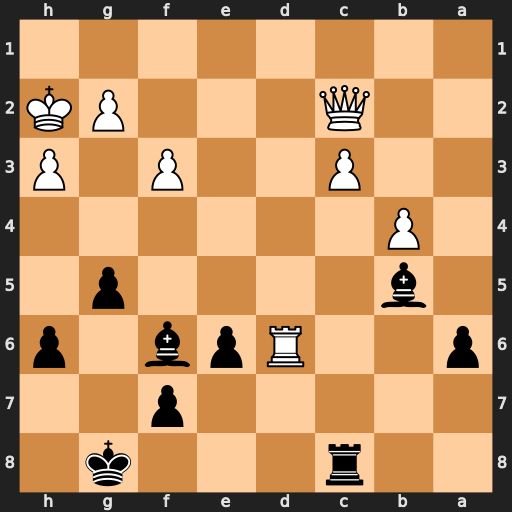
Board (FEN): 2r3k1/5p2/p2Rpb1p/1b4p1/1P6/2P2P1P/2Q3PK/8
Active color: b
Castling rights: -
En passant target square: -
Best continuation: Be5+ g3 Bxd6